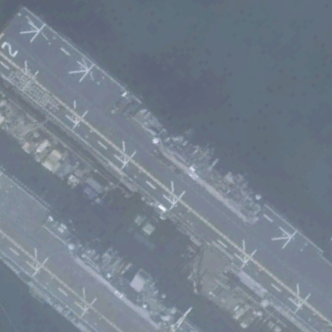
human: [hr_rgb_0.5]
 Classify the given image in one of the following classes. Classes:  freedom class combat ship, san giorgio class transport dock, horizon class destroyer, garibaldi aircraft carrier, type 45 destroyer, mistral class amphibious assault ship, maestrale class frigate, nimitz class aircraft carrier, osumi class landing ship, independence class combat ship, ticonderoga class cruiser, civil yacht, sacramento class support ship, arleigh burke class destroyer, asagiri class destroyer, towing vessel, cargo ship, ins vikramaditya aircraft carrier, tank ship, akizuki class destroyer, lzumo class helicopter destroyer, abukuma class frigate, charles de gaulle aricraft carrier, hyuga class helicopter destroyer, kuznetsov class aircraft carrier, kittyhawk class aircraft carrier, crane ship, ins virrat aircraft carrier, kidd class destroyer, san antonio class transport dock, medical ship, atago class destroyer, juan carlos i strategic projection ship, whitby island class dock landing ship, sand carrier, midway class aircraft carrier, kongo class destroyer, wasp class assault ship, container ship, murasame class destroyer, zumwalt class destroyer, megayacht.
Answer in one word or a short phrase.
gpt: Wasp class assault ship